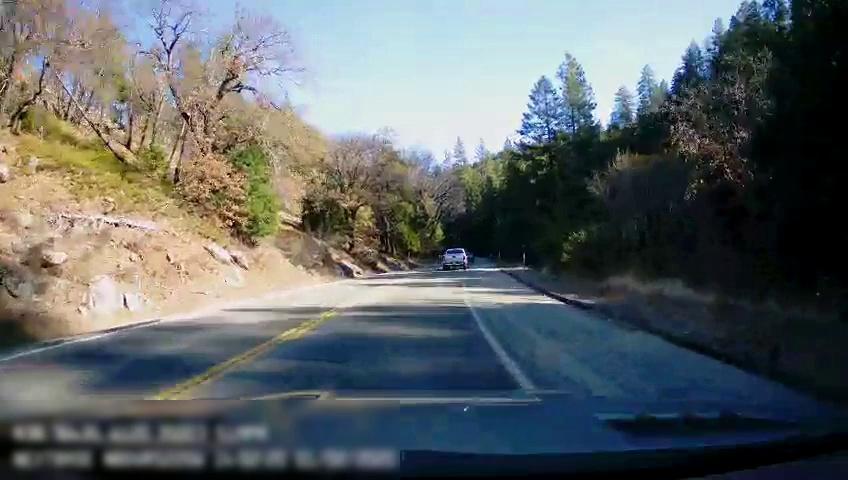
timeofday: Day
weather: Sunny
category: Drivable Space
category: Drivable Space
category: Vehicles | Truck
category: Lanes | Opposite Lane
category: Lanes | Current Lane
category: Lanes | Opposite Lane
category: Lanes | Current Lane